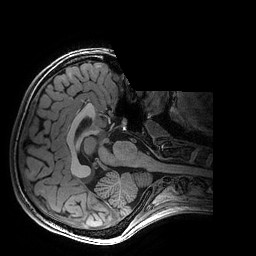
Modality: T1w
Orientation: axial
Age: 25
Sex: female
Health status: healthy
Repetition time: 2.53 s
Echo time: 0.0034 s